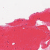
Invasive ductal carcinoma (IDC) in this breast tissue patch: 0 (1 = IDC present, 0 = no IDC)